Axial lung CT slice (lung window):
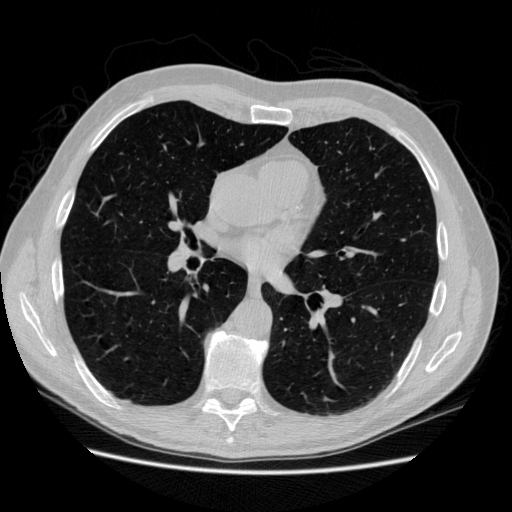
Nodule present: no